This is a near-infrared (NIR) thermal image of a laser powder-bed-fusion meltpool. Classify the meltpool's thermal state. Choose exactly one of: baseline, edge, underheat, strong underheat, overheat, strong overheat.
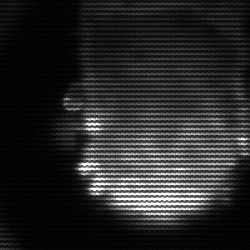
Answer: baseline